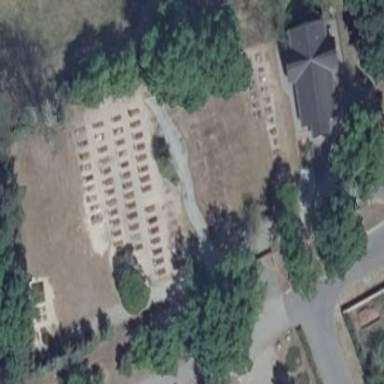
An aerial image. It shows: Cemetery.